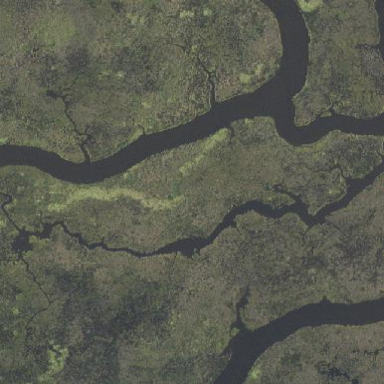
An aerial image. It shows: Saltmarsh wetland.